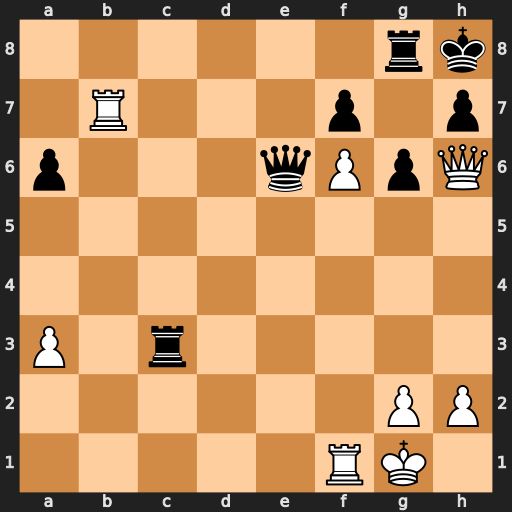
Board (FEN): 6rk/1R3p1p/p3qPpQ/8/8/P1r5/6PP/5RK1
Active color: w
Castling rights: -
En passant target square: -
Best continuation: Re7 Qb6+ Kh1 Rf3 gxf3